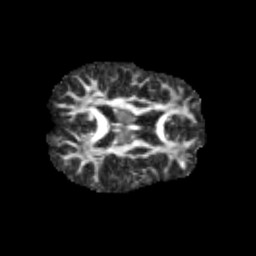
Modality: FA
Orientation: axial
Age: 10
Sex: female
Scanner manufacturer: siemens
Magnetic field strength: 3 T
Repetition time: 3.8 s
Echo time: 0.07 s